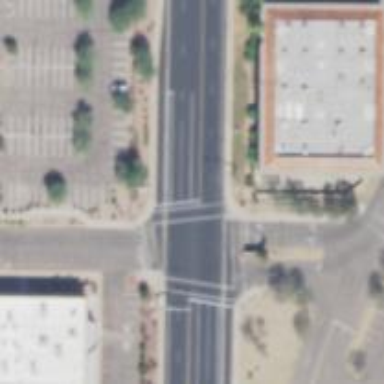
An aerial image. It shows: Solid stop line on the road.